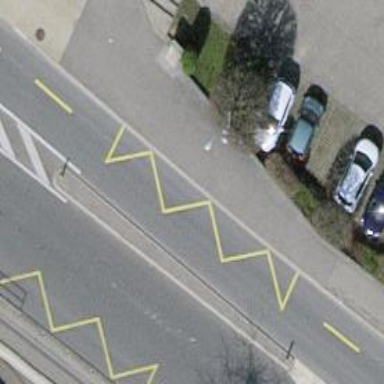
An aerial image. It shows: Public transport stop position.